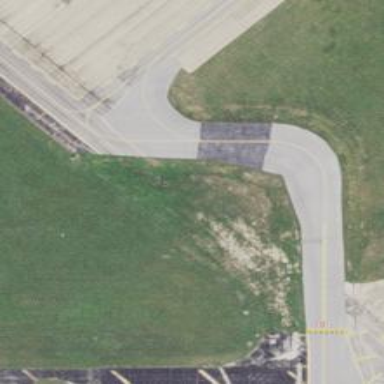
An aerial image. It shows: View of taxiway at the airport.